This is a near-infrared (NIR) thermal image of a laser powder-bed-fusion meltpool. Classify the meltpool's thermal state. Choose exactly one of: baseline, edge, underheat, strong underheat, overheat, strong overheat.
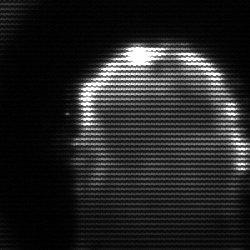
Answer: baseline